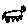
Label: cat